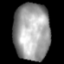
Tissue: lung
Cell type: Others
Senescence score: 0.1632
Nuclear area (px): 2034
Mean DAPI intensity: 160.146